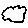
Label: cloud